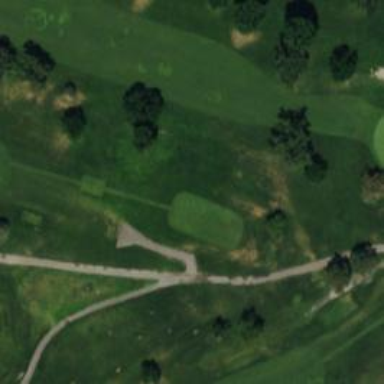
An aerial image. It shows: Well-maintained track that is suitable for golf cartpath.